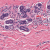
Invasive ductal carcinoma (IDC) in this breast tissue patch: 0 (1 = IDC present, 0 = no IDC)